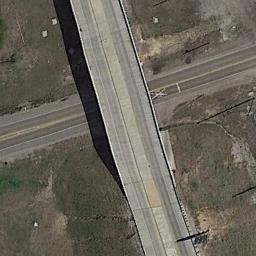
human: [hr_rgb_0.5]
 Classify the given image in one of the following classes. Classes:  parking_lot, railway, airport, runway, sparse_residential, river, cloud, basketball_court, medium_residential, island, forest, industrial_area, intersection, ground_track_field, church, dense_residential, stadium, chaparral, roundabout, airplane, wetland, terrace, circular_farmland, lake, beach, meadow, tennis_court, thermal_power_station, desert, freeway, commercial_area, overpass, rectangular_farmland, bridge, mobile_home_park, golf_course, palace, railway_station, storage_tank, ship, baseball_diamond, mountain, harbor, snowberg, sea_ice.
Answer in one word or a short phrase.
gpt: overpass